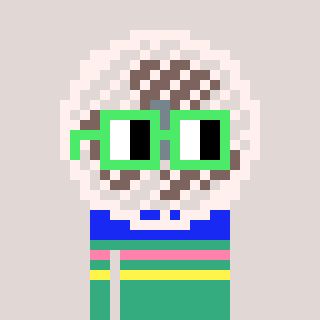
a pixel art character with square light green glasses, a fan-shaped head and a teal-colored body on a warm background